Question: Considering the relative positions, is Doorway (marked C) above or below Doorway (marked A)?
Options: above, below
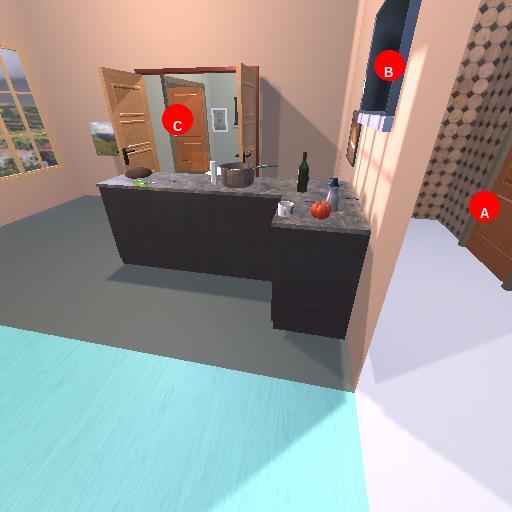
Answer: above